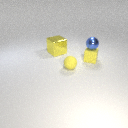
small yellow rubber cube below small blue metal sphere